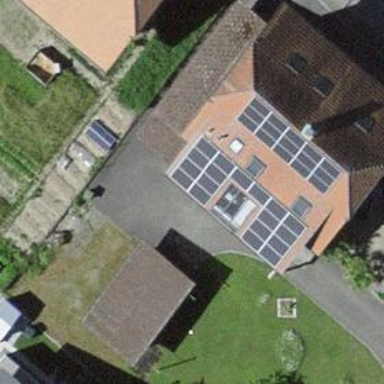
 consisting of solar photovoltaic panels."